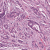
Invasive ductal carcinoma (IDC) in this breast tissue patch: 1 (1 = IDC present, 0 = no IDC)